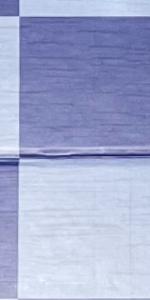
Label: Empty